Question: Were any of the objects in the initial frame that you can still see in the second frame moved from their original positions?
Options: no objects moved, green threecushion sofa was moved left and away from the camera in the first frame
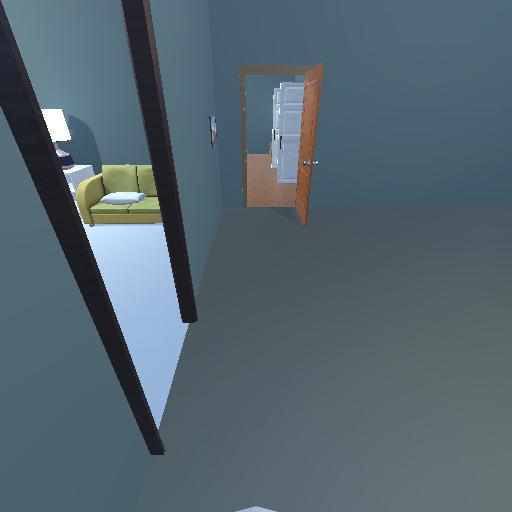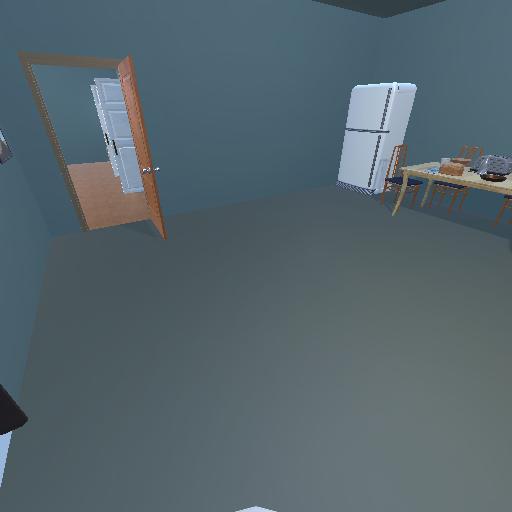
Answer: no objects moved